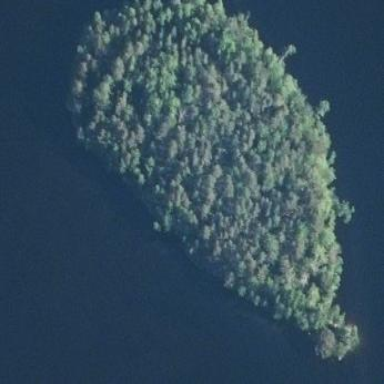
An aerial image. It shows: Islet.